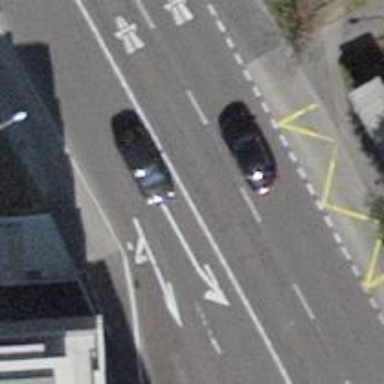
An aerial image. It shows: Bus stop with designated public transport stop position.